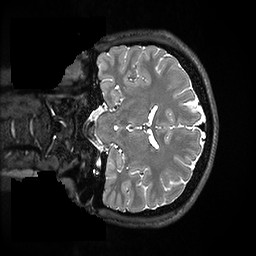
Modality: T2w
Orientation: coronal
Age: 20
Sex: male
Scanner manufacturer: ge
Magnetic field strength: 3 T
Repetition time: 3.202 s
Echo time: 0.06582 s